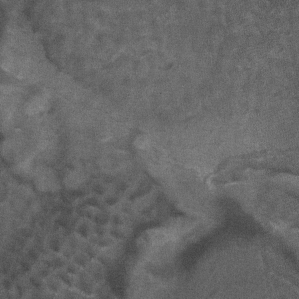
Label: non_frost